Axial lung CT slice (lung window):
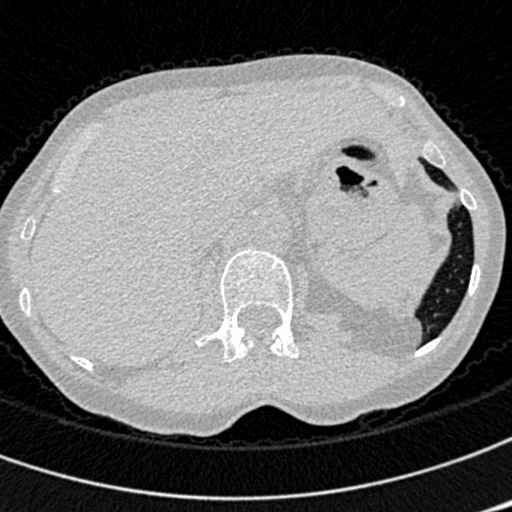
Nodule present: no